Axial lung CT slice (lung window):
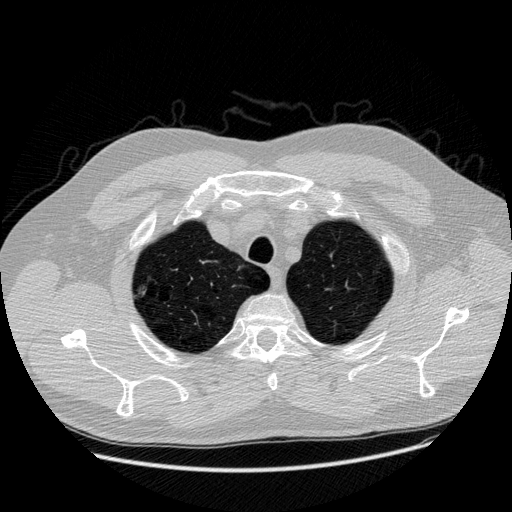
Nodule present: yes
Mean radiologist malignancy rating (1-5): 3